Aerial crown-view tile of a tropical tree (Barro Colorado Island, Panama), acquired 20250414:
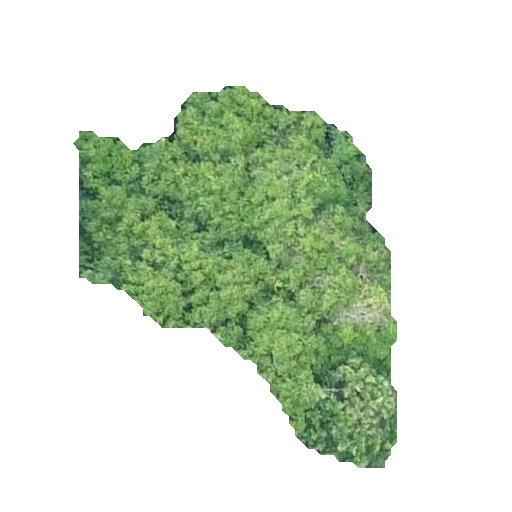
Species: Protium stevensonii
GBIF accepted scientific name: Tetragastris panamensis
Crown area: 111.999 m²